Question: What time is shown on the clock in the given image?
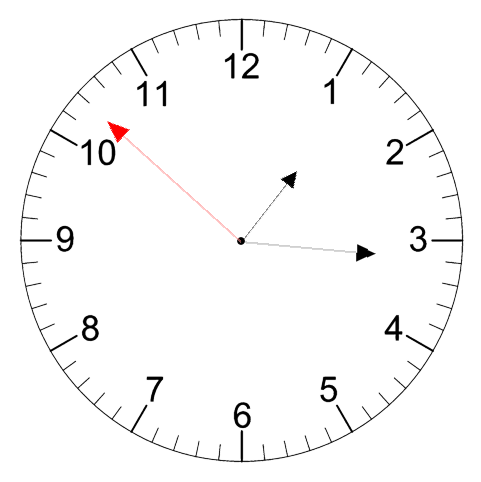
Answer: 01:15:52